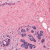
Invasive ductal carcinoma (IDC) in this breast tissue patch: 0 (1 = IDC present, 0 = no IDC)